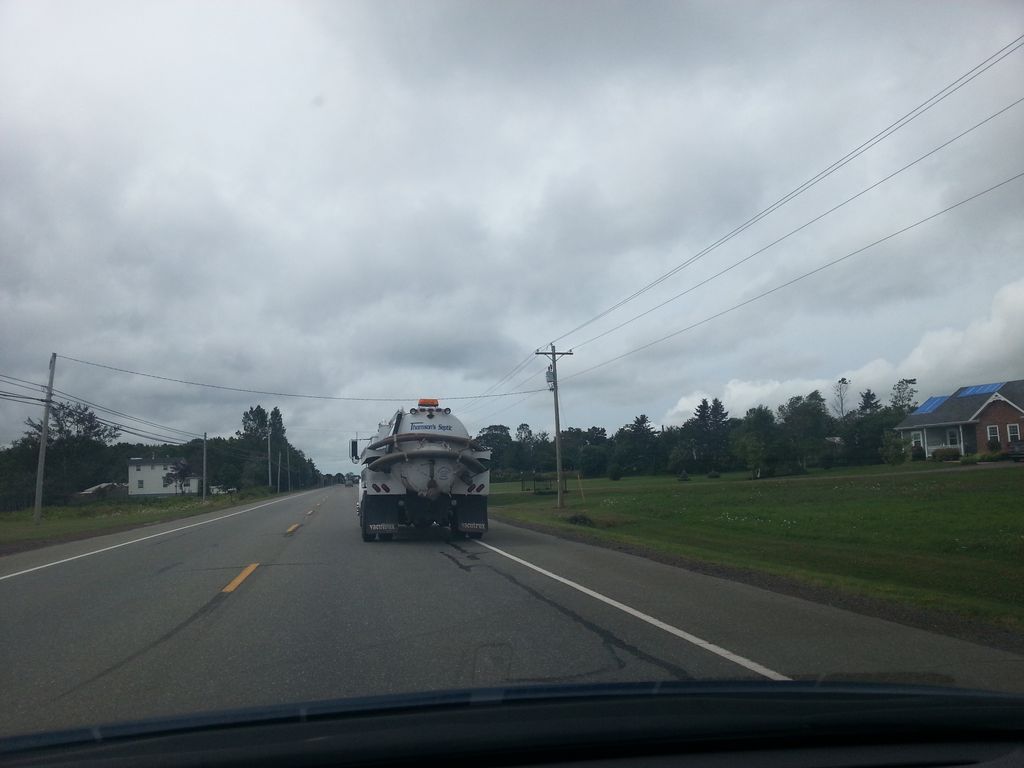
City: charlottetown